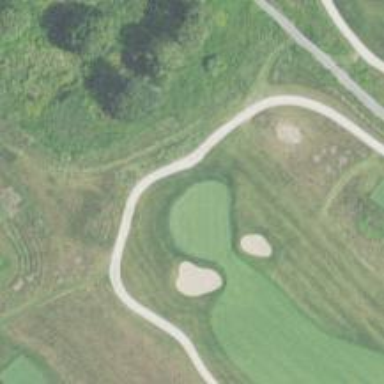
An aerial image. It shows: View of golf hole.